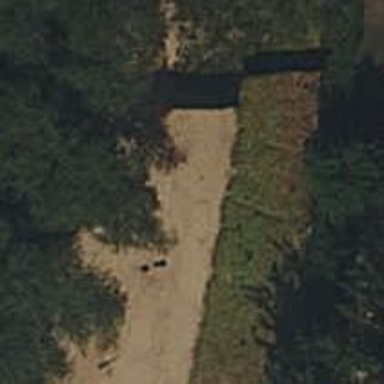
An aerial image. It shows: Unpaved footway.